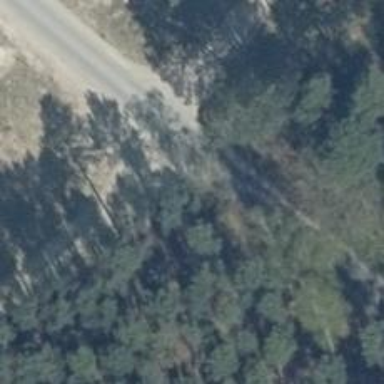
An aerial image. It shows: Emergency access point on the road.